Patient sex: M
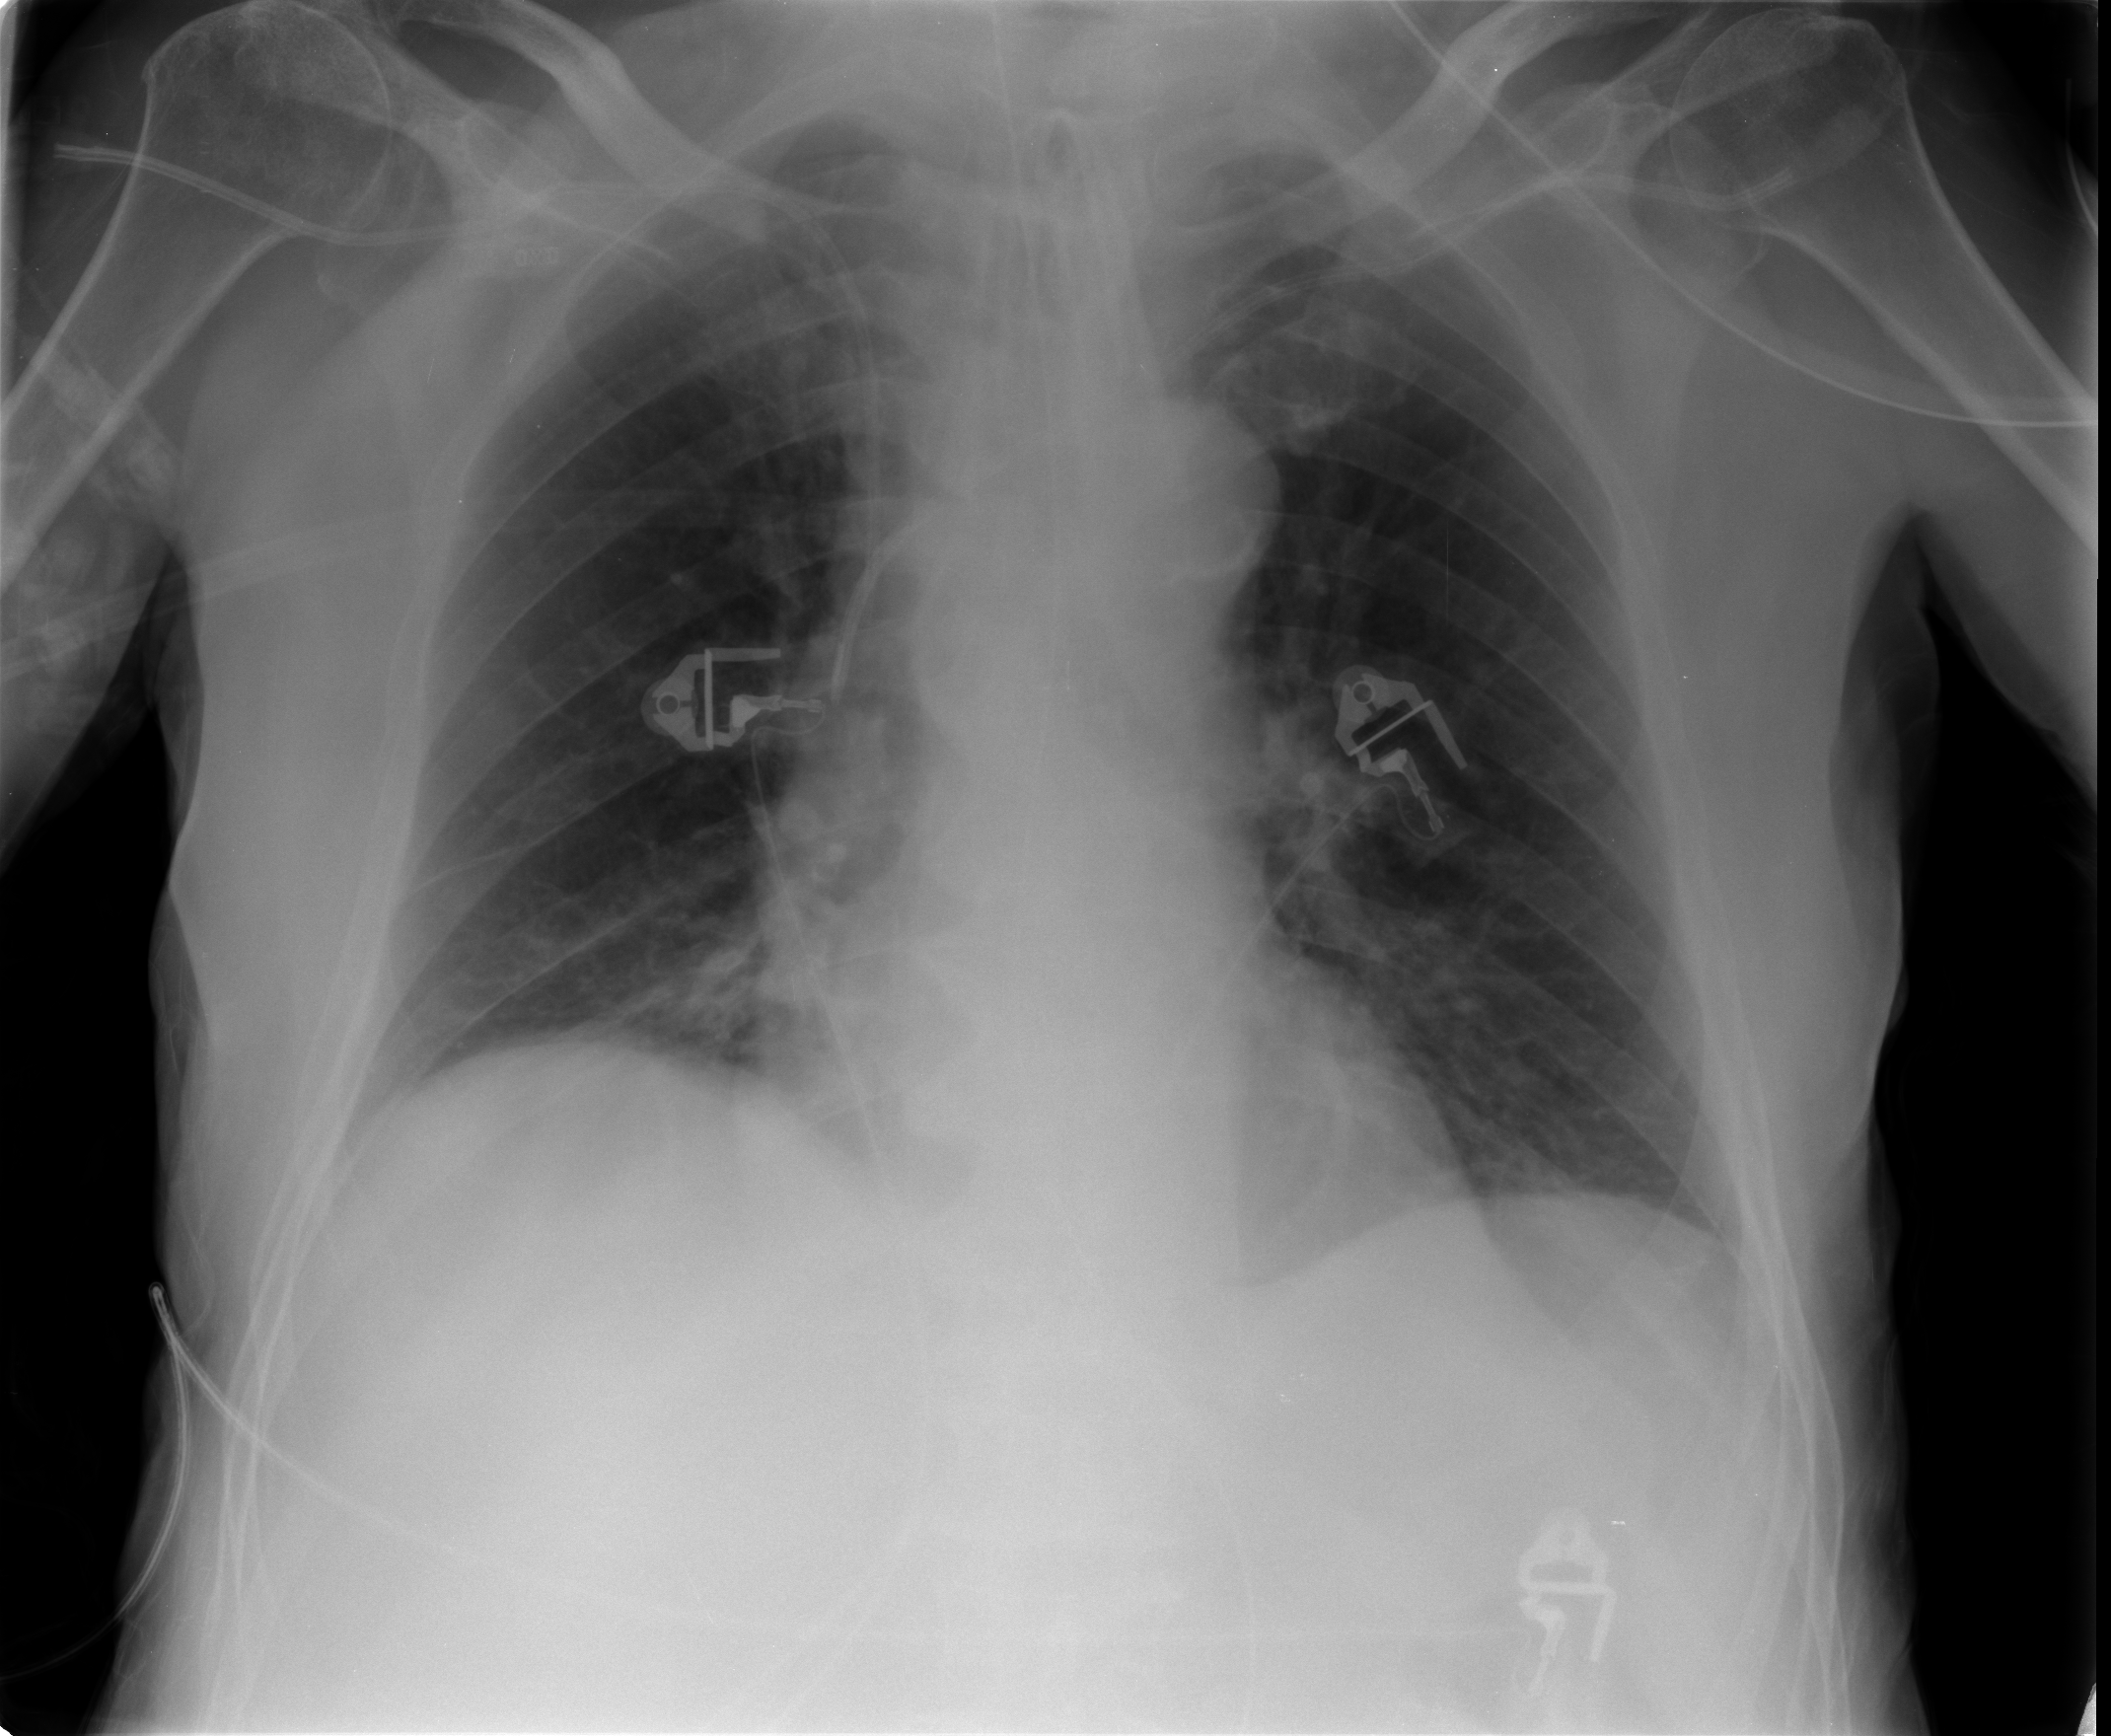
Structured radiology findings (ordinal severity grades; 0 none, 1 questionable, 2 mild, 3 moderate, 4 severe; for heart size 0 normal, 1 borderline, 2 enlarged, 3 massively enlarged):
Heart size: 1
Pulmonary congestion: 0
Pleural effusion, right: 1
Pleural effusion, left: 0
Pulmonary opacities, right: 0
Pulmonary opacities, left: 0
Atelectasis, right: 2
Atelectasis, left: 2